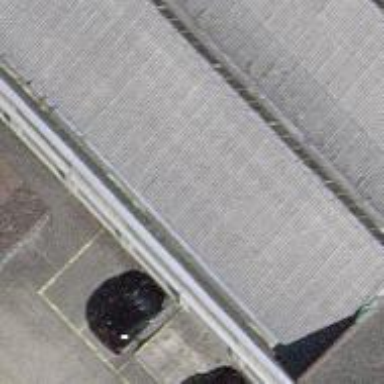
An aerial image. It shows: Beige building with skillion glass roof.